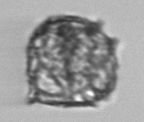
Label: Protoperidinium